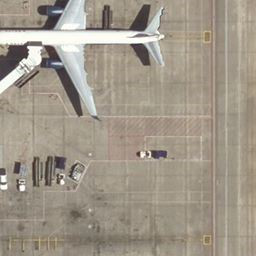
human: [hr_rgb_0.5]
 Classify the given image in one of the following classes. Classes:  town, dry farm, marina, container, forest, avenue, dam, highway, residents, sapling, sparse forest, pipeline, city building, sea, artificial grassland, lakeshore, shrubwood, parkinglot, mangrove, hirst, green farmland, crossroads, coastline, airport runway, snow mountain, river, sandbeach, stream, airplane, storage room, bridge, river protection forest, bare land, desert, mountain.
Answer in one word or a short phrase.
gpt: airplane